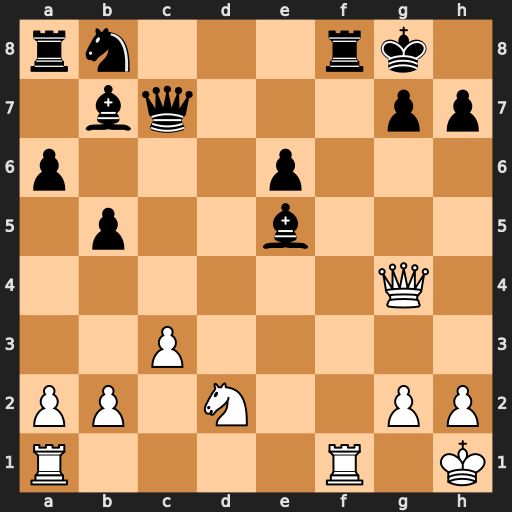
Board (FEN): rn3rk1/1bq3pp/p3p3/1p2b3/6Q1/2P5/PP1N2PP/R4R1K
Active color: w
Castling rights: -
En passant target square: -
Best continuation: Qxe6+ Qf7 Rxf7